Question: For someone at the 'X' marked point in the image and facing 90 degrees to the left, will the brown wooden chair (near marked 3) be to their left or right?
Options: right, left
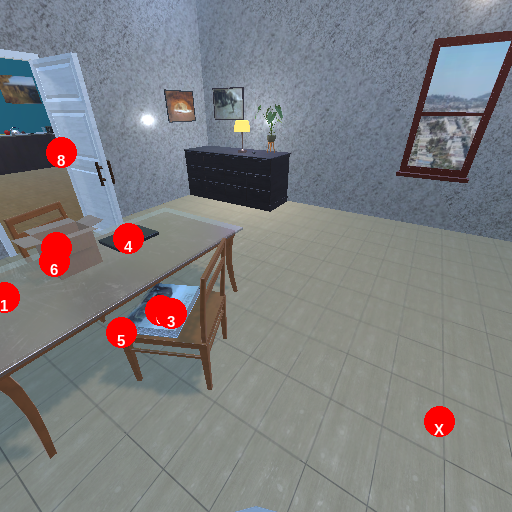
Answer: right